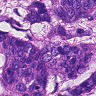
Metastatic tissue present: yes